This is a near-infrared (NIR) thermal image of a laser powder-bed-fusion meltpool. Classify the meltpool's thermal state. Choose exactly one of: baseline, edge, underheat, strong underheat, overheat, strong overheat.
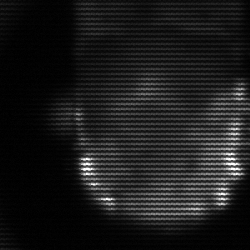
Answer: baseline